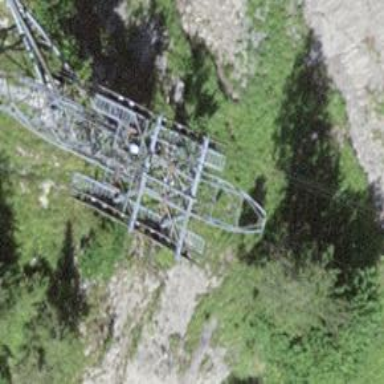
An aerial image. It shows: Cable car system.